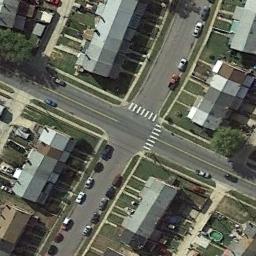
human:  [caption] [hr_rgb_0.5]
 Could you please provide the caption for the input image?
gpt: There are many buildings beside the intersection .

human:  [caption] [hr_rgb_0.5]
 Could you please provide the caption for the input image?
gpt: There are many moving and waiting vehicles on the road at the intersection, There are many buildings and some trees around the intersection, And many cars are parked in the open space beside the intersection .

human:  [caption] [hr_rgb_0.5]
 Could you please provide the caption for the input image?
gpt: An intersection with normal traffic located in a residential area .

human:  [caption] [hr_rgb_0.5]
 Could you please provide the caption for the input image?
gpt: There was traffic at the intersection .

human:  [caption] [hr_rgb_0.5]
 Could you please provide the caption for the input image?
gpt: There are some gray buildings and green lawns around the intersection .